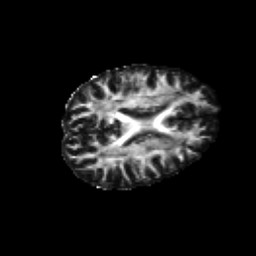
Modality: FA
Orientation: axial
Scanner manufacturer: siemens
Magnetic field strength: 3 T
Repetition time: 6.8 s
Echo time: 0.093 s